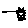
Label: cat